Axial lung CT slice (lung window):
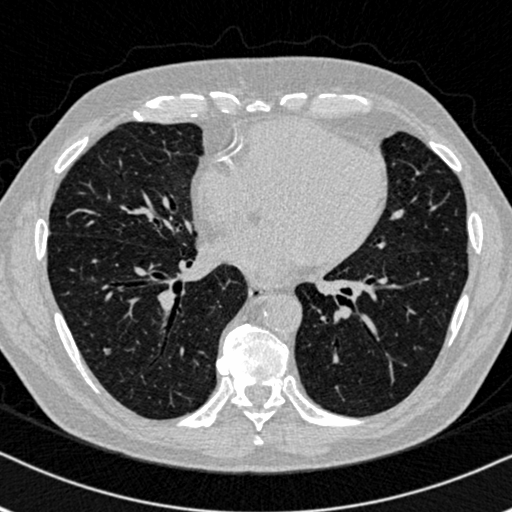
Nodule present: yes
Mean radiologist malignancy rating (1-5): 3